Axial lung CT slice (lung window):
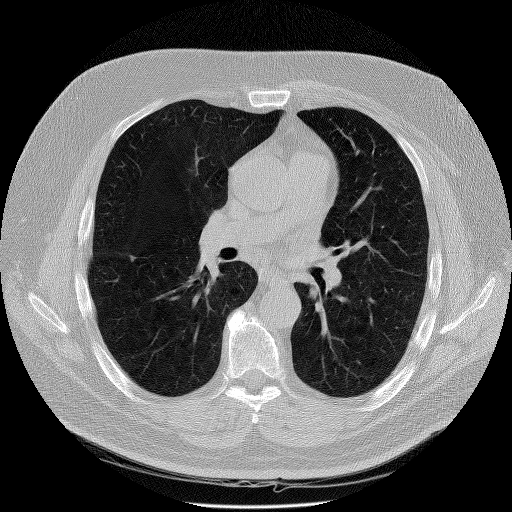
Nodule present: no